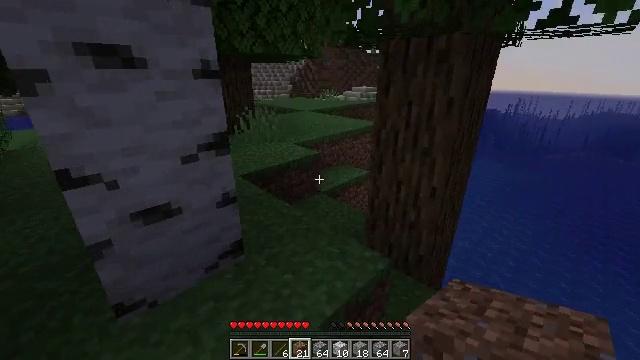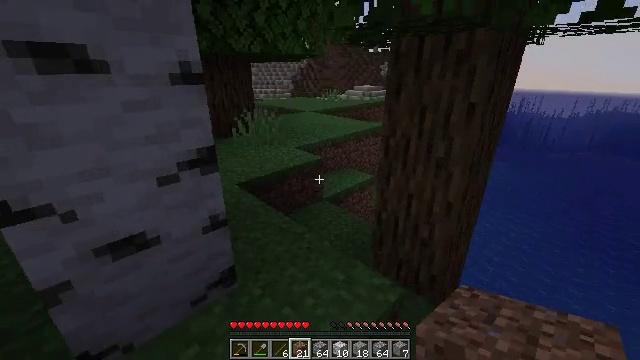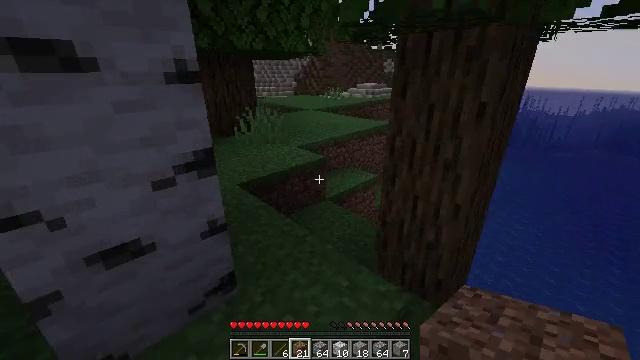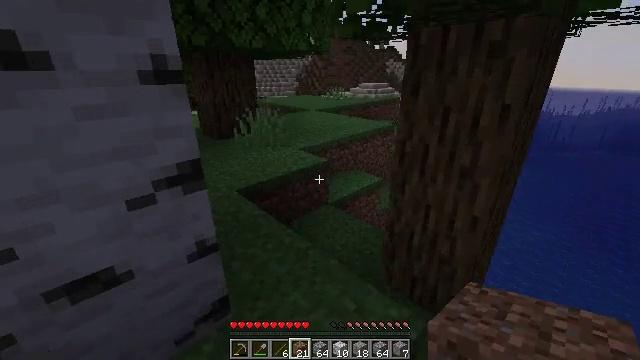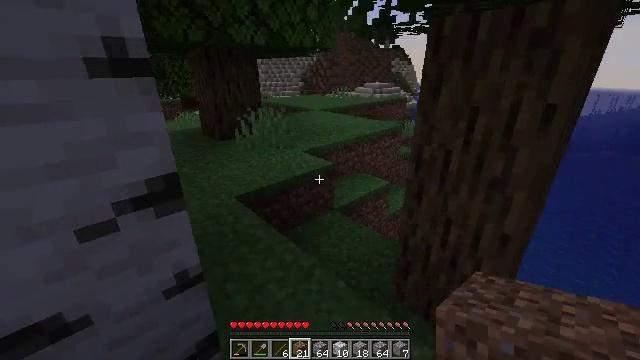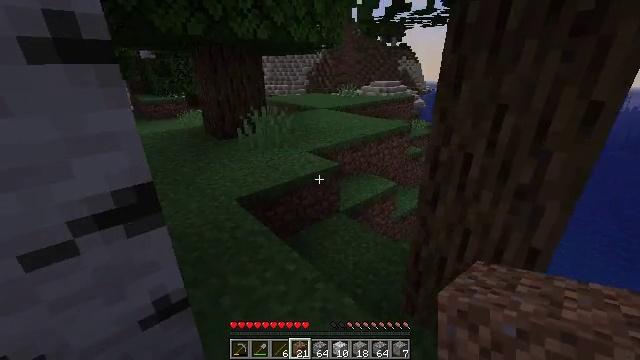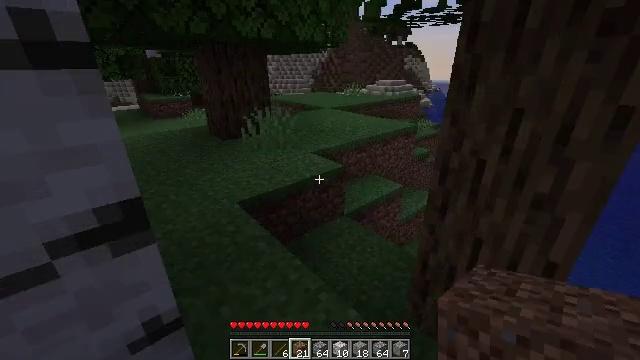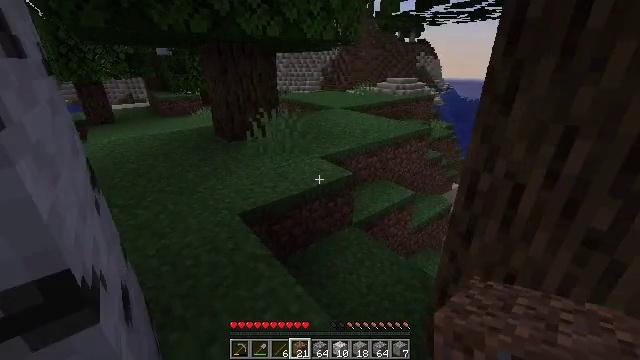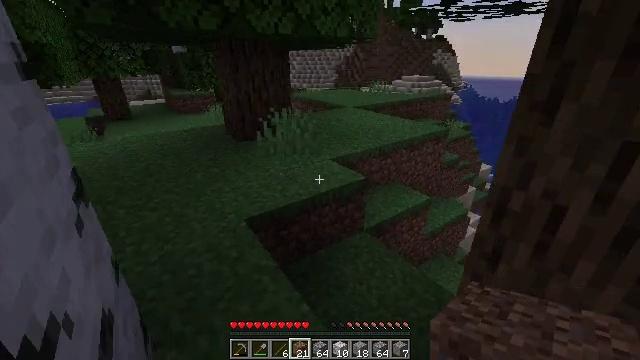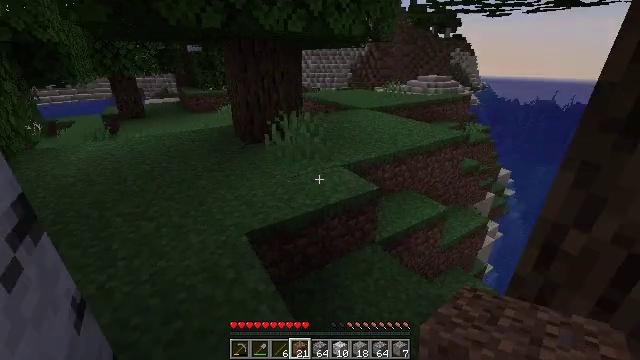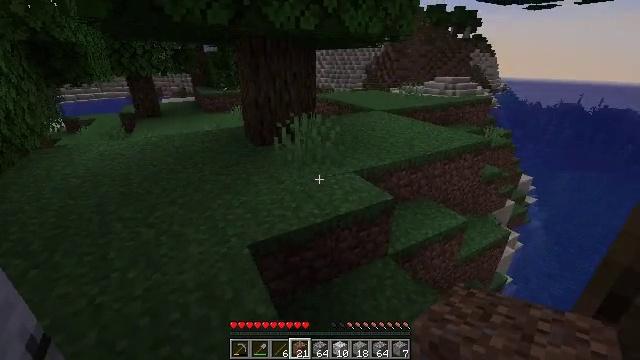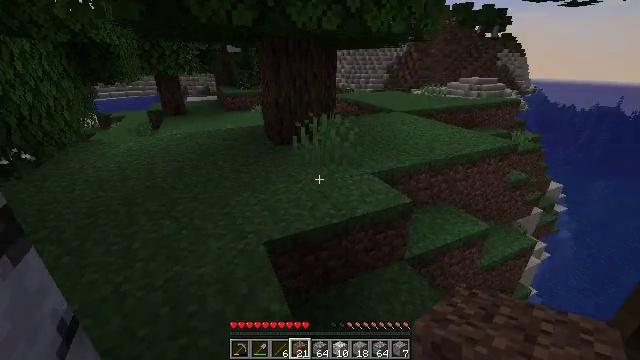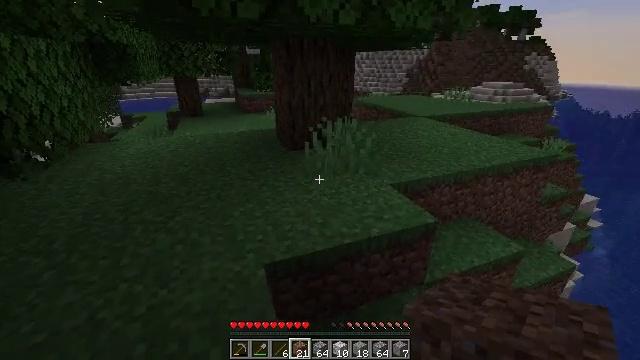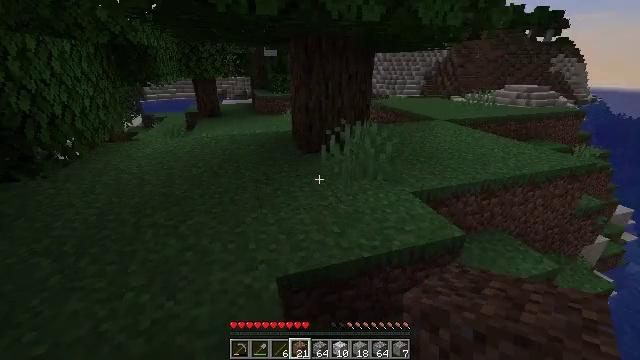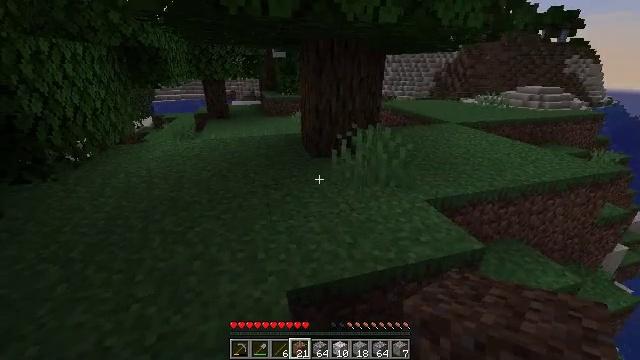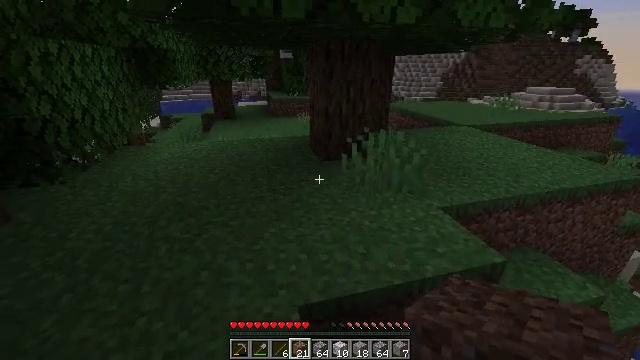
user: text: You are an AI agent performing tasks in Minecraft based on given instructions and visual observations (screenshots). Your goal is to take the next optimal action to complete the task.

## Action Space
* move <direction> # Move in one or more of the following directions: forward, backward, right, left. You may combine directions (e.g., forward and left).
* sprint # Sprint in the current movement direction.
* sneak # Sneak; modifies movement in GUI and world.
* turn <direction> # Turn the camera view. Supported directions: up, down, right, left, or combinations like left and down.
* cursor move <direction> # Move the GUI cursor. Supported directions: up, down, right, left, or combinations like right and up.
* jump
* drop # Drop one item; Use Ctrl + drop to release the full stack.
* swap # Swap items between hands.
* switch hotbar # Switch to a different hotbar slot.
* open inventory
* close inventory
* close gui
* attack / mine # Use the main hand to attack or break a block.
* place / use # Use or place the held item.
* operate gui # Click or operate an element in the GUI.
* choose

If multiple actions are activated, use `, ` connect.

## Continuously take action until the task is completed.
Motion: motion action
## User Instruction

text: Kill aquatic mobs.
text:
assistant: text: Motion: move forward
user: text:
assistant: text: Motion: move forward
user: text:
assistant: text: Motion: move forward
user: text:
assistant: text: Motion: move forward, turn left
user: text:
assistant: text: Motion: move forward, turn left
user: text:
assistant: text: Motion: move forward, turn left
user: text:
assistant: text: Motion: move forward, turn left
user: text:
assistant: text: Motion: move forward, turn left
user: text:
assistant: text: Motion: move forward, turn left
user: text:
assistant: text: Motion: move forward, turn left
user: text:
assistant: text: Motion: move forward, turn left
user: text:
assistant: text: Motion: move forward, turn left
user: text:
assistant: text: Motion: move forward and move left, turn left
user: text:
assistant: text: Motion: move forward and move left, turn left
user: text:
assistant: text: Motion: move forward and move left, turn left
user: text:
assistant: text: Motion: move forward, turn left
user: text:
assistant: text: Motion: move forward
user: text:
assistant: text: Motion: move forward
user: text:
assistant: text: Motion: move forward
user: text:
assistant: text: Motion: move forward
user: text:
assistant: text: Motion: move forward
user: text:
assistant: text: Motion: move forward
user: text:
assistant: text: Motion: move forward and move right
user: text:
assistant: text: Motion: move forward and move right, turn right and down
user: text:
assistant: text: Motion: move forward and move right, turn right
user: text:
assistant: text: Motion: move forward and move right, turn right
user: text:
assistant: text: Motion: move forward and move right, turn right
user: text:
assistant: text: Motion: move forward and move right, turn right
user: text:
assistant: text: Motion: move forward and move right, turn right
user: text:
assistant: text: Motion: move forward, turn right